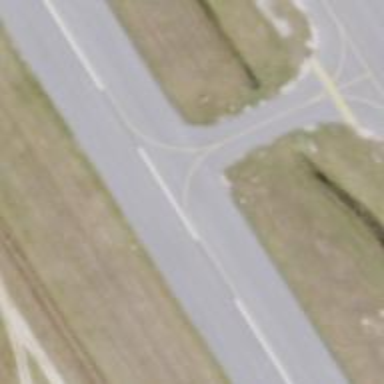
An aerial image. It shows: View of taxiway at the airport.